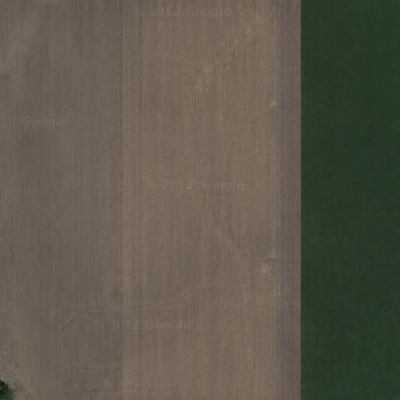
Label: bField